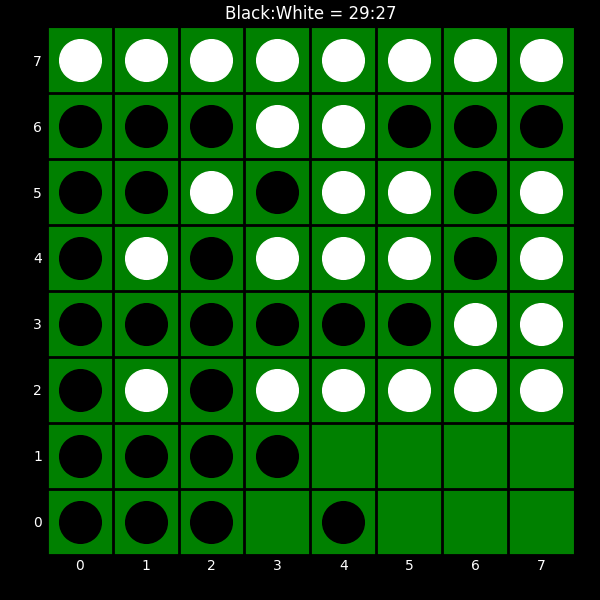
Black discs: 29
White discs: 27